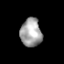
Tissue: prostate
Cell type: B cells
Senescence score: 0.7167
Nuclear area (px): 589
Mean DAPI intensity: 163.385